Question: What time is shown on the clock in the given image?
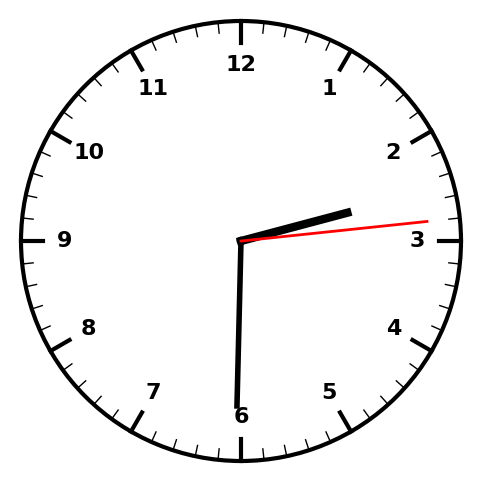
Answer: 02:30:14